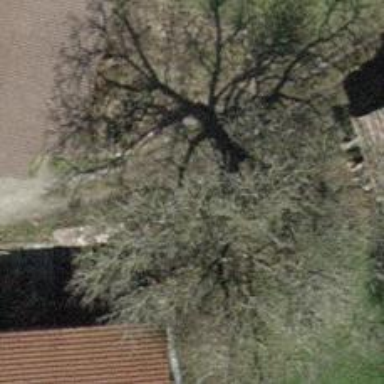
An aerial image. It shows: Urban area featuring tree as natural element.